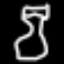
Label: hourglass